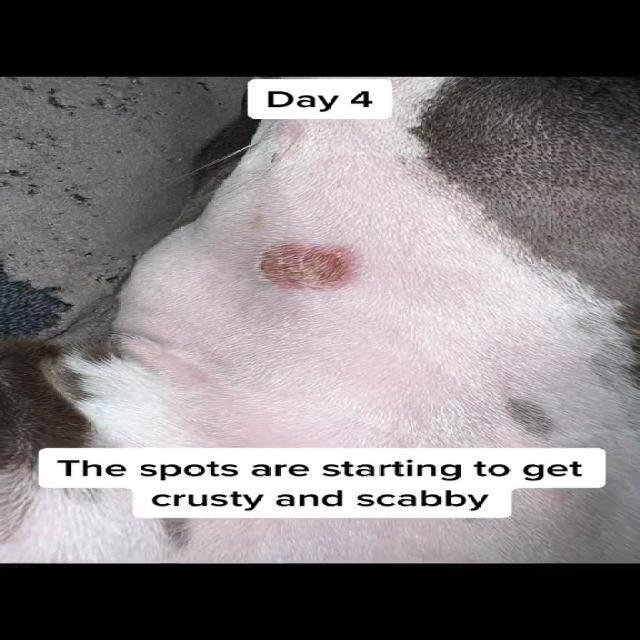
Canine ringworm (Dermatophytosis) — fungal infection caused by Microsporum or Trichophyton. Presents with circular alopecia, scaling, crusting, and broken hairs.